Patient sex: M
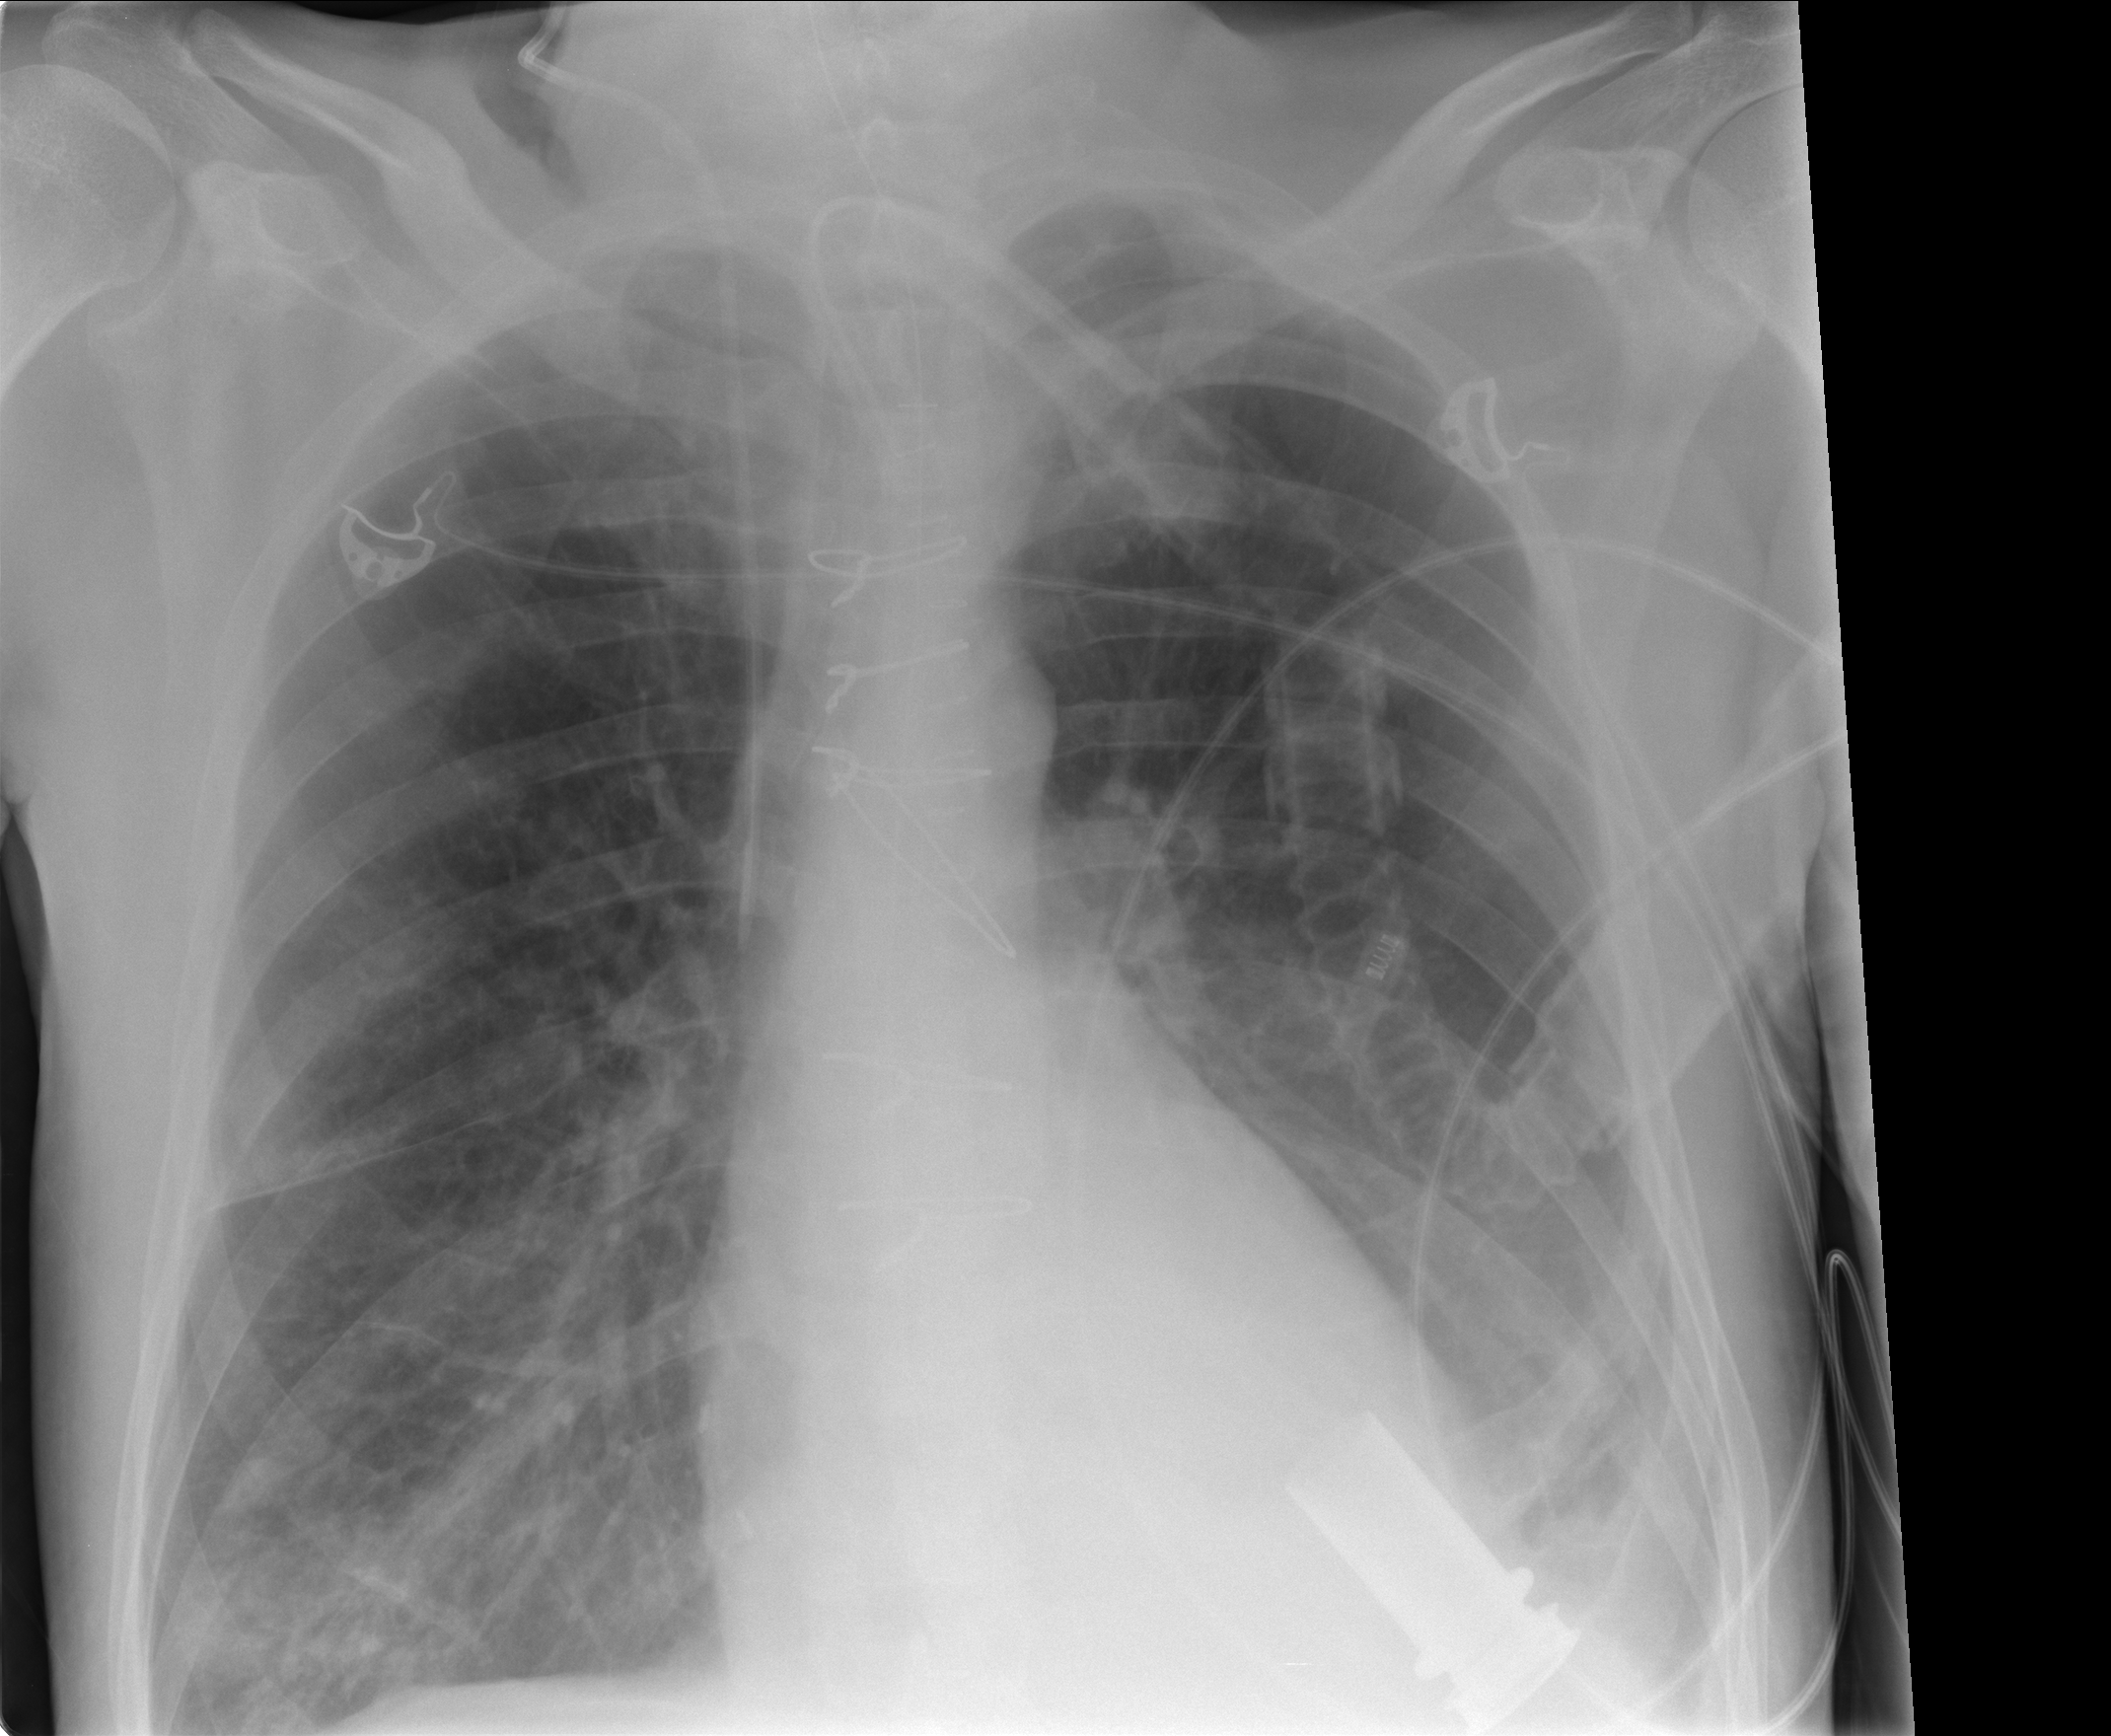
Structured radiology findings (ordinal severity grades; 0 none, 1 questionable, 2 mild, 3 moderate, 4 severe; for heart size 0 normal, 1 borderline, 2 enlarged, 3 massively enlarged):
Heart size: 0
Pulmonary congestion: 0
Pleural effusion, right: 0
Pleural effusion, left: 1
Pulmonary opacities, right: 2
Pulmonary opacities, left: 0
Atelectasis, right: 0
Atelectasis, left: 2